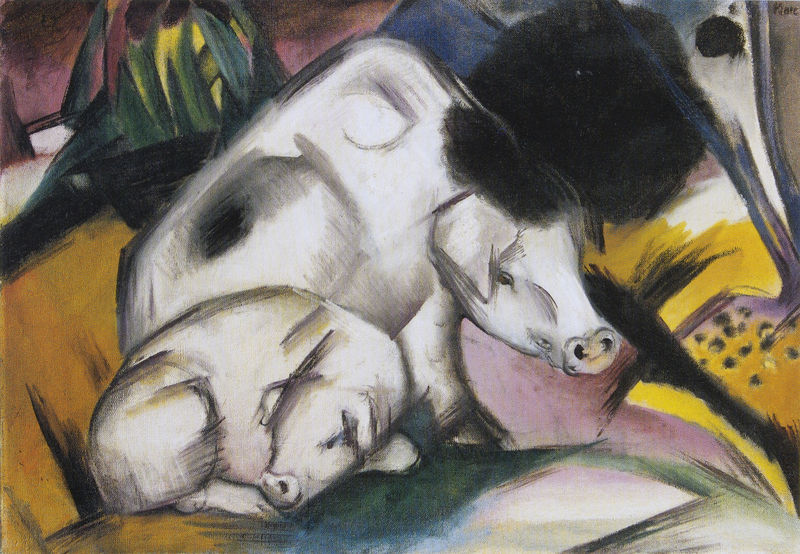
Titel: Schweine (Mutterschwein)
Künstler: Franz Marc
Standort: Hamburg
Institution: Courtesy Dr. Rainer Horstmann, Kunsthandel
Schlagwörter: baum, berg, blau, blätter, gemälde, schatten, weiß, bäume, gelb, grün, komposition, kubistisch, landschaft, ocker, sitzen, bewegung, blume, braun, bunt, grau, licht, nase, ohr, orange, rücken, schwarz, skizze, stirn, gras, rot, tier, tiere, wiese, beige, expressionismus, augen, bildnis, portrait, porträt, öl, feld, gräser, hügel, natur, strauch, vieh, sonne, auge, gold, sitzend, mutter, pflanze, pflanzen, ohren, rosa, rund, ruhe, sofa, liegen, schlafen, schlafend, lehne, zwei, moderne, abstrakt, farben, fläche, flächen, gebirge, modern, farbe, formen, lila, violett, klein, schweine, rast, langeweile, polster, kraft, deutsch, liegend, schenkel, striche, abstraktion, schwein, tierbild, münchen, form, groß, schraffur, franz, nasenlöcher, fleck, bauhaus, flecken, aufstehen, geometrisch, tierdarstellung, schnauze, pieta, nüstern, lenbachhaus, stumpf, dreieckig, blauer reiter, speck, rüssel, buckel, erdhügel, säue, franz marc, marc, blaue reiter, kuscheln, babe, buckelschwein, düsteres farbenspiel, einigeln, facettierung, ferien auf dem bauernhof, ferkel, gelbw, glücksschwein, keiler, kuhle, marc,franz, nichtfarben, puschel, sau, schwein im glück, schweinchen, ursprünglichkeit, wachsam, weisse schweine, suhle, pampa, 1900, 1910, 2, grün orange, scbwa, schwein feld mutter ferkel weiss, muttersau